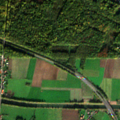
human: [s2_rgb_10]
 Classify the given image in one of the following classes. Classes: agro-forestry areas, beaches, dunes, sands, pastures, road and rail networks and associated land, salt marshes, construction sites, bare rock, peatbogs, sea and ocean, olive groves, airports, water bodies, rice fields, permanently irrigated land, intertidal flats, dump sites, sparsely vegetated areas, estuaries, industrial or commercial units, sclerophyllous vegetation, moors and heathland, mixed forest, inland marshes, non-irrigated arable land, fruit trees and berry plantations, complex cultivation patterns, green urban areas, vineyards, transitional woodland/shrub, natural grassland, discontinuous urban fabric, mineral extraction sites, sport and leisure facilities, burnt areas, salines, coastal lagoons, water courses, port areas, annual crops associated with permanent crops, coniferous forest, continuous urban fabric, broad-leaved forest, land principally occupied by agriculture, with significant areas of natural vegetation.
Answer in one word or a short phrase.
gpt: discontinuous urban fabric, non-irrigated arable land, pastures, broad-leaved forest